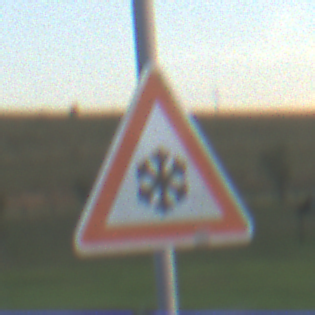
Verkehrszeichen: SchneeOderEisglaette
Umgebung: Outdoor, RoadRail
Tageszeit: SunriseSunset
Wetter: PartlyCloudy
Licht: Natural
Jahreszeit: NotSpecified
Kontrast: LowContrast